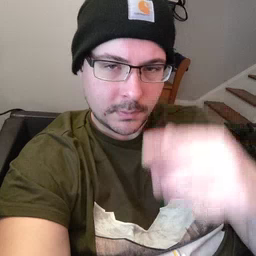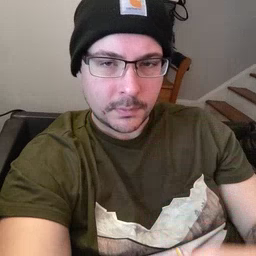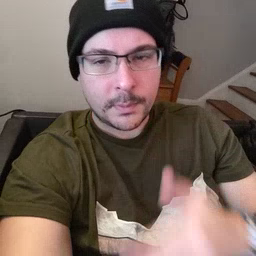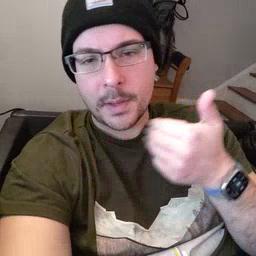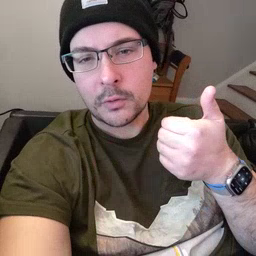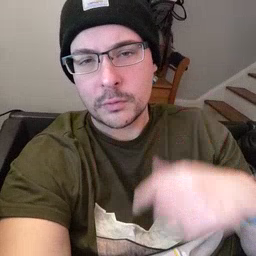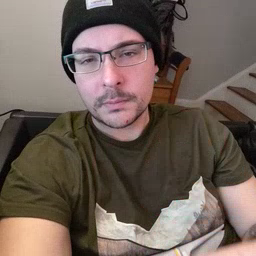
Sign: better